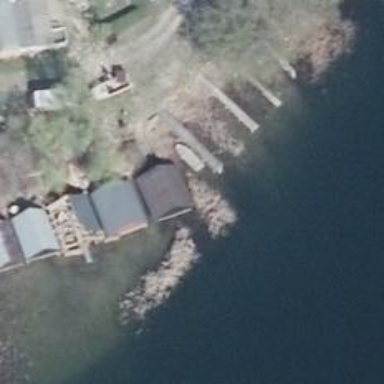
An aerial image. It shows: Man-made pier.